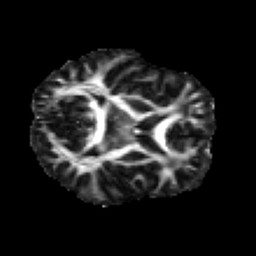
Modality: FA
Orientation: axial
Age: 21
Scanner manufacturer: siemens
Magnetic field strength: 3 T
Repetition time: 2.2 s
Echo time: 0.084 s